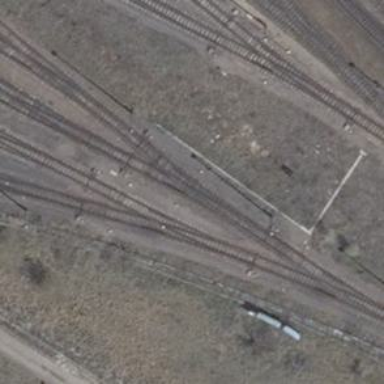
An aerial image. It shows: Railway switch.